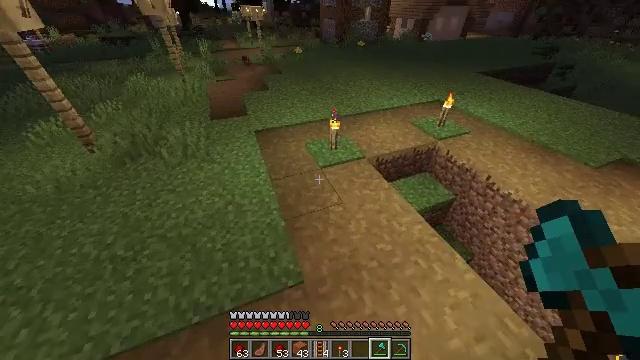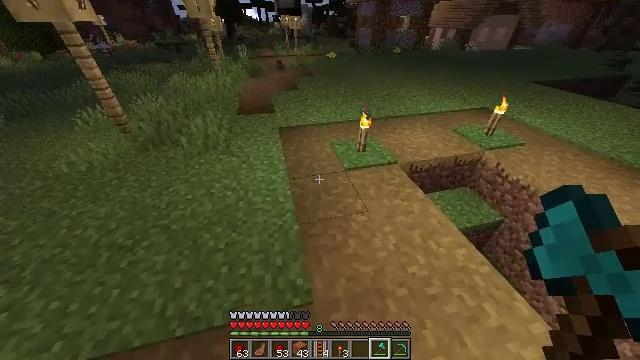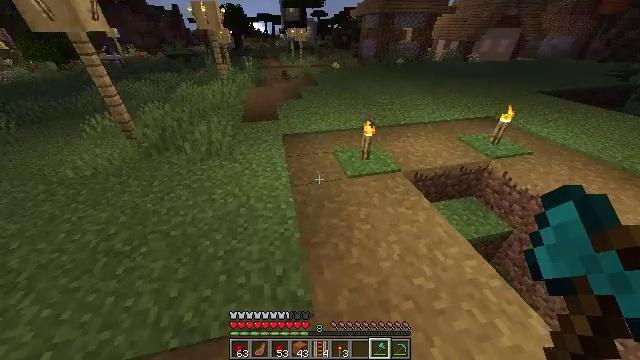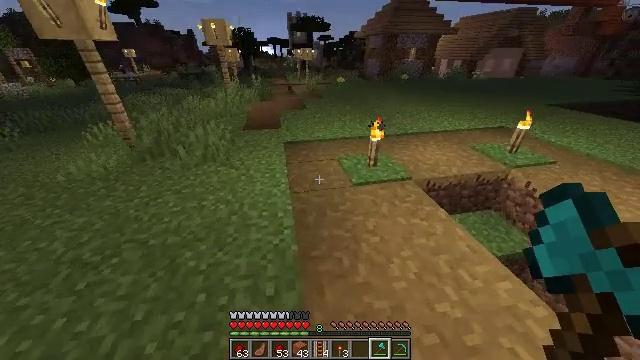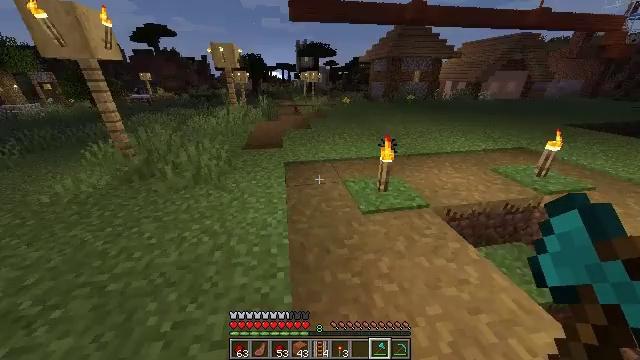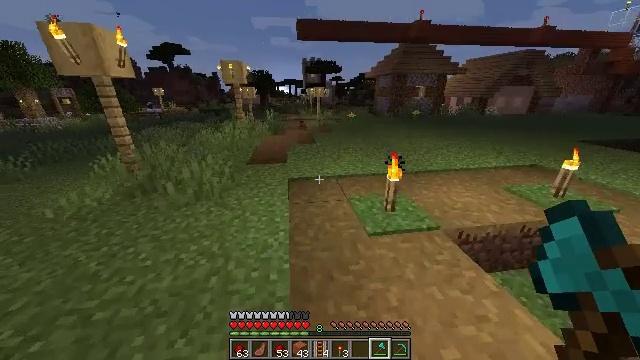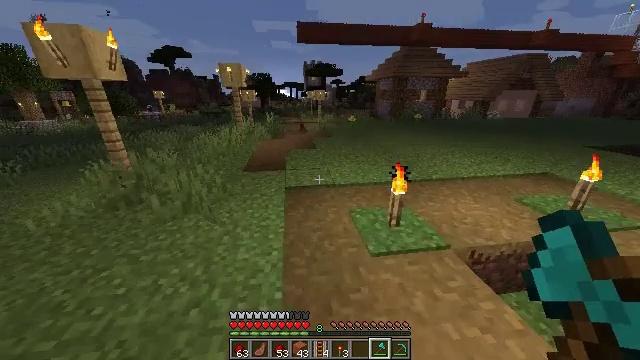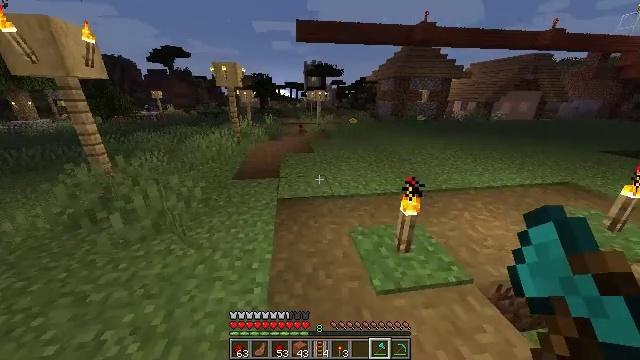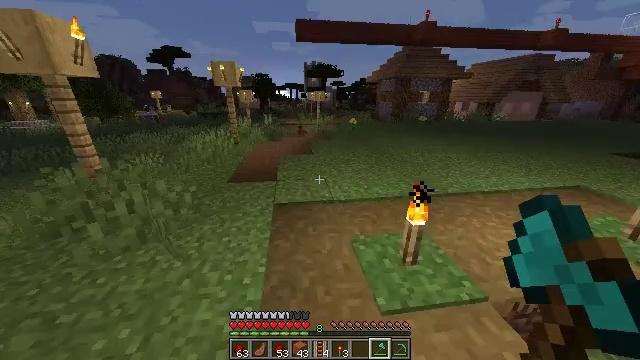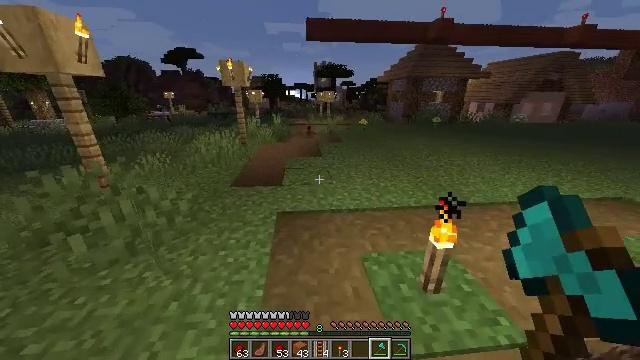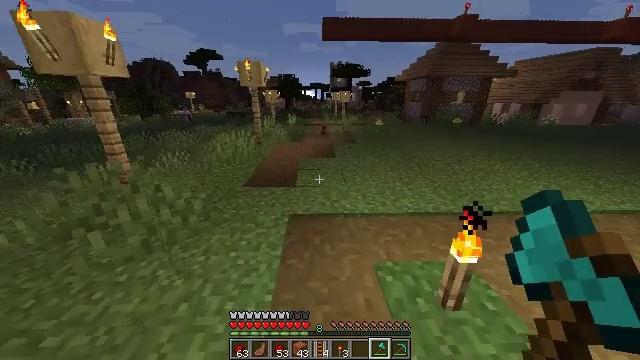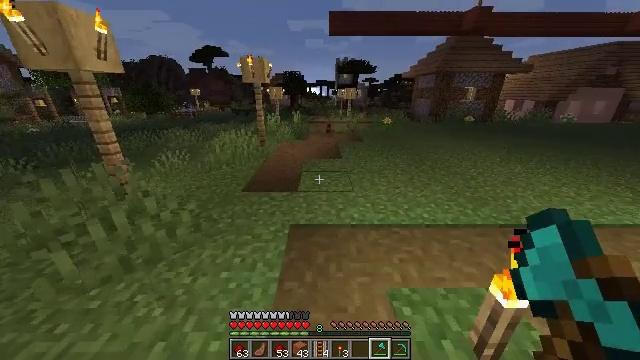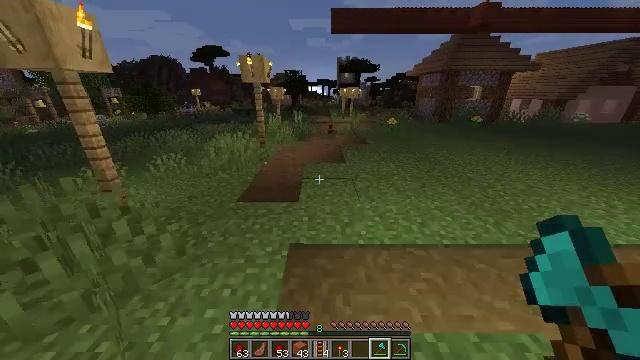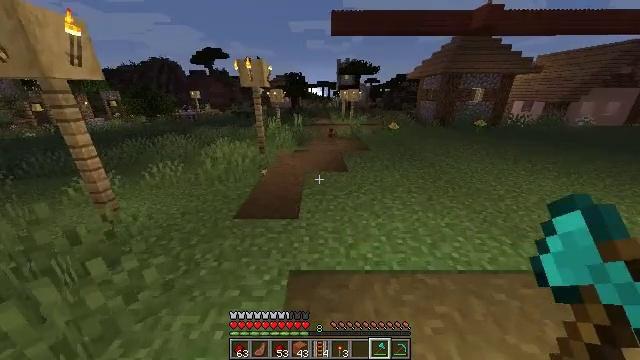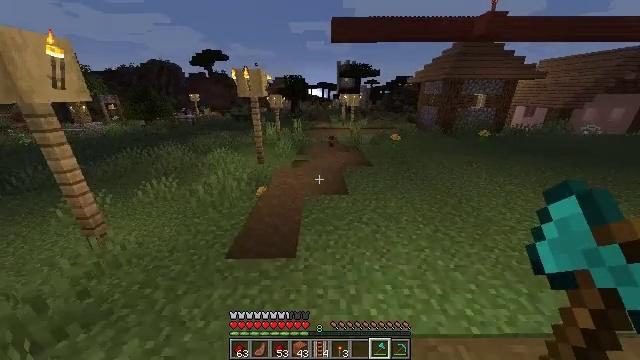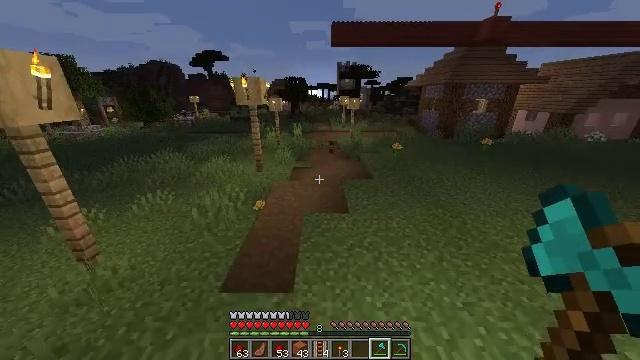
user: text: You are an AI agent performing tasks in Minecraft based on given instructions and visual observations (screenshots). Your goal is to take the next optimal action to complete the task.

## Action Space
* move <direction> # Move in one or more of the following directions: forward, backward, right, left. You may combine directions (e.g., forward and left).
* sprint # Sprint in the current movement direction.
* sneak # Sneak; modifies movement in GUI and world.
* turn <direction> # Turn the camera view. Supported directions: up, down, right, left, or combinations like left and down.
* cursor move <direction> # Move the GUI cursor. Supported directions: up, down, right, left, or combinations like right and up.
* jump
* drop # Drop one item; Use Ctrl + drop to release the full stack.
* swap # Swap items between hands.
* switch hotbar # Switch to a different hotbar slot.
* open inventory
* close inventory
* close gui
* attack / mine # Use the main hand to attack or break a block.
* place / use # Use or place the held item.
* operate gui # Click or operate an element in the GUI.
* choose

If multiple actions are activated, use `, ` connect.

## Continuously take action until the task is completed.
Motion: motion action
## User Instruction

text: Kill a villager.
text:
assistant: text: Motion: move forward, sprint, turn left and up
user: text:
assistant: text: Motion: move forward, sprint, turn left and up
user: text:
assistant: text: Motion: move forward, turn left and up
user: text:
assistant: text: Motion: move forward, turn left and up
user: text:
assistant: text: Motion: move forward, turn left and up
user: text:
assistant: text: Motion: move forward, sprint
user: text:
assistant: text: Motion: move forward, sprint
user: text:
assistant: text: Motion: move forward, sprint
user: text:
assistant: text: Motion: move forward, turn left
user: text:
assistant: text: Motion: move forward, turn left
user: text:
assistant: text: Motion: move forward, turn left
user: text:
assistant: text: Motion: move forward
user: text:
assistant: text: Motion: move forward, jump
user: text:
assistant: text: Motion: move forward, jump
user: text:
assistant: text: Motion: move forward, jump
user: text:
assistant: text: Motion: move forward, jump
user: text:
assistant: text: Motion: move forward, jump
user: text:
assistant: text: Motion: move forward, jump
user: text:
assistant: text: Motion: move forward, jump
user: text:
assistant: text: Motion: move forward, jump
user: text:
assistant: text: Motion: move forward, jump
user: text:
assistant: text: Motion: move forward, jump
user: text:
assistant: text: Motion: move forward, jump
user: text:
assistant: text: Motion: move forward, turn down, jump
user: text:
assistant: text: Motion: move forward, sprint, jump
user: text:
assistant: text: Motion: move forward, sprint, jump
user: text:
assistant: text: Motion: move forward, sprint, jump
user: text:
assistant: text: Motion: move forward, sprint, turn down, jump
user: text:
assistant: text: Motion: move forward, jump
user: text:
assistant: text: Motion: move forward, jump